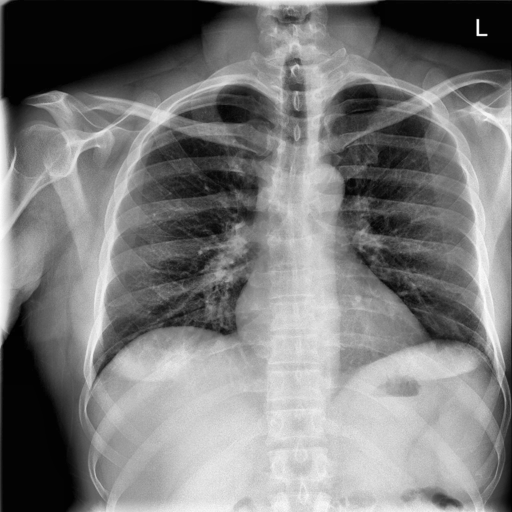
Finding: NORMAL